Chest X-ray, AP view. Patient: 26 years old, sex F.
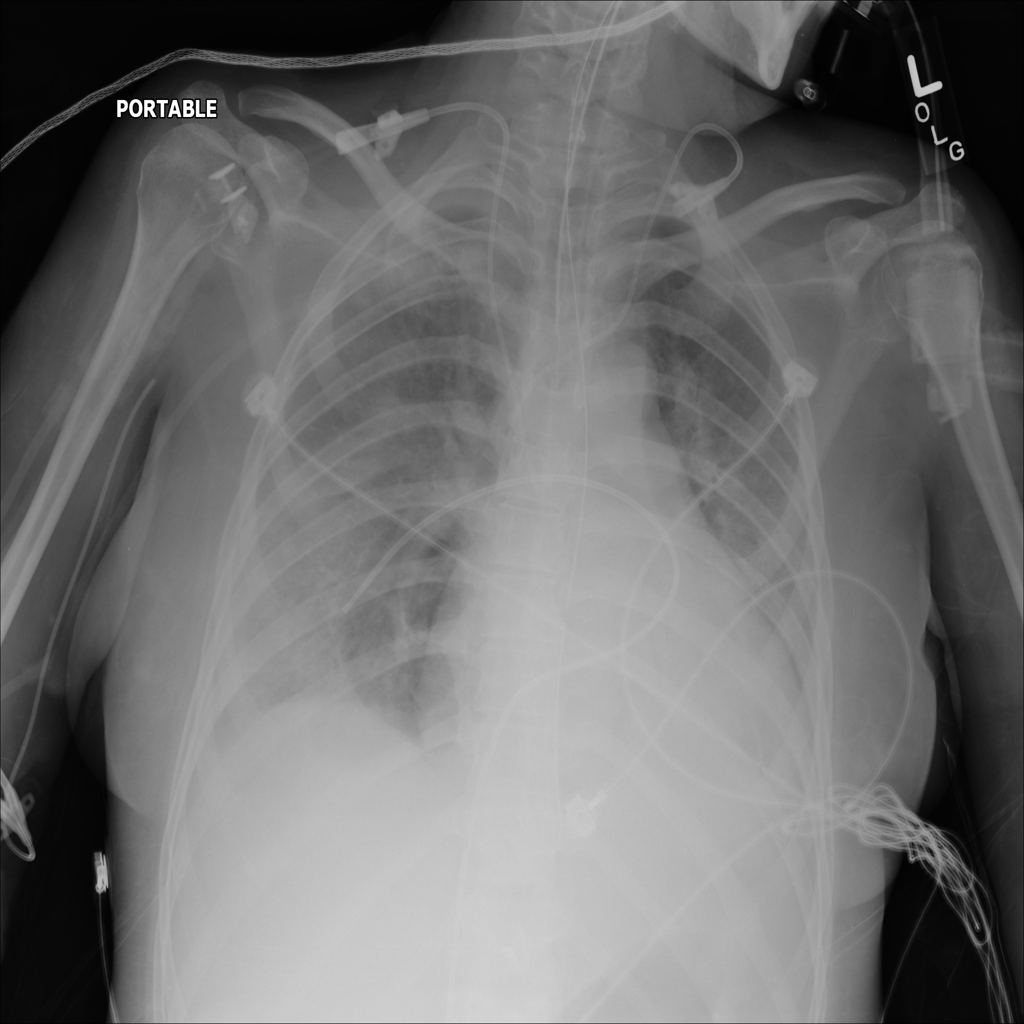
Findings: No Finding